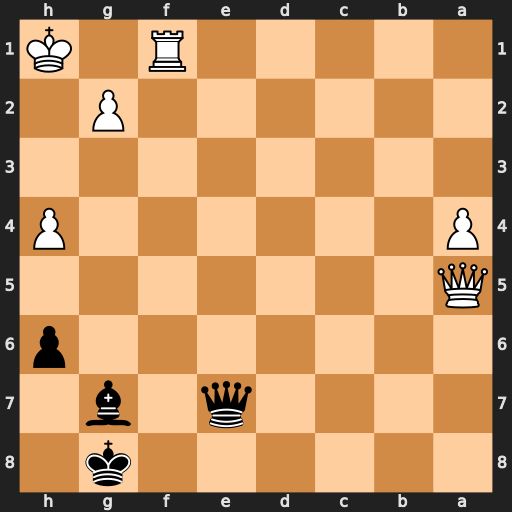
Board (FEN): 6k1/4q1b1/7p/Q7/P6P/8/6P1/5R1K
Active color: b
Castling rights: -
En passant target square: -
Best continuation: Qxh4+ Kg1 Bd4+ Rf2 Qxf2+ Kh2 Qh4#